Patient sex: M
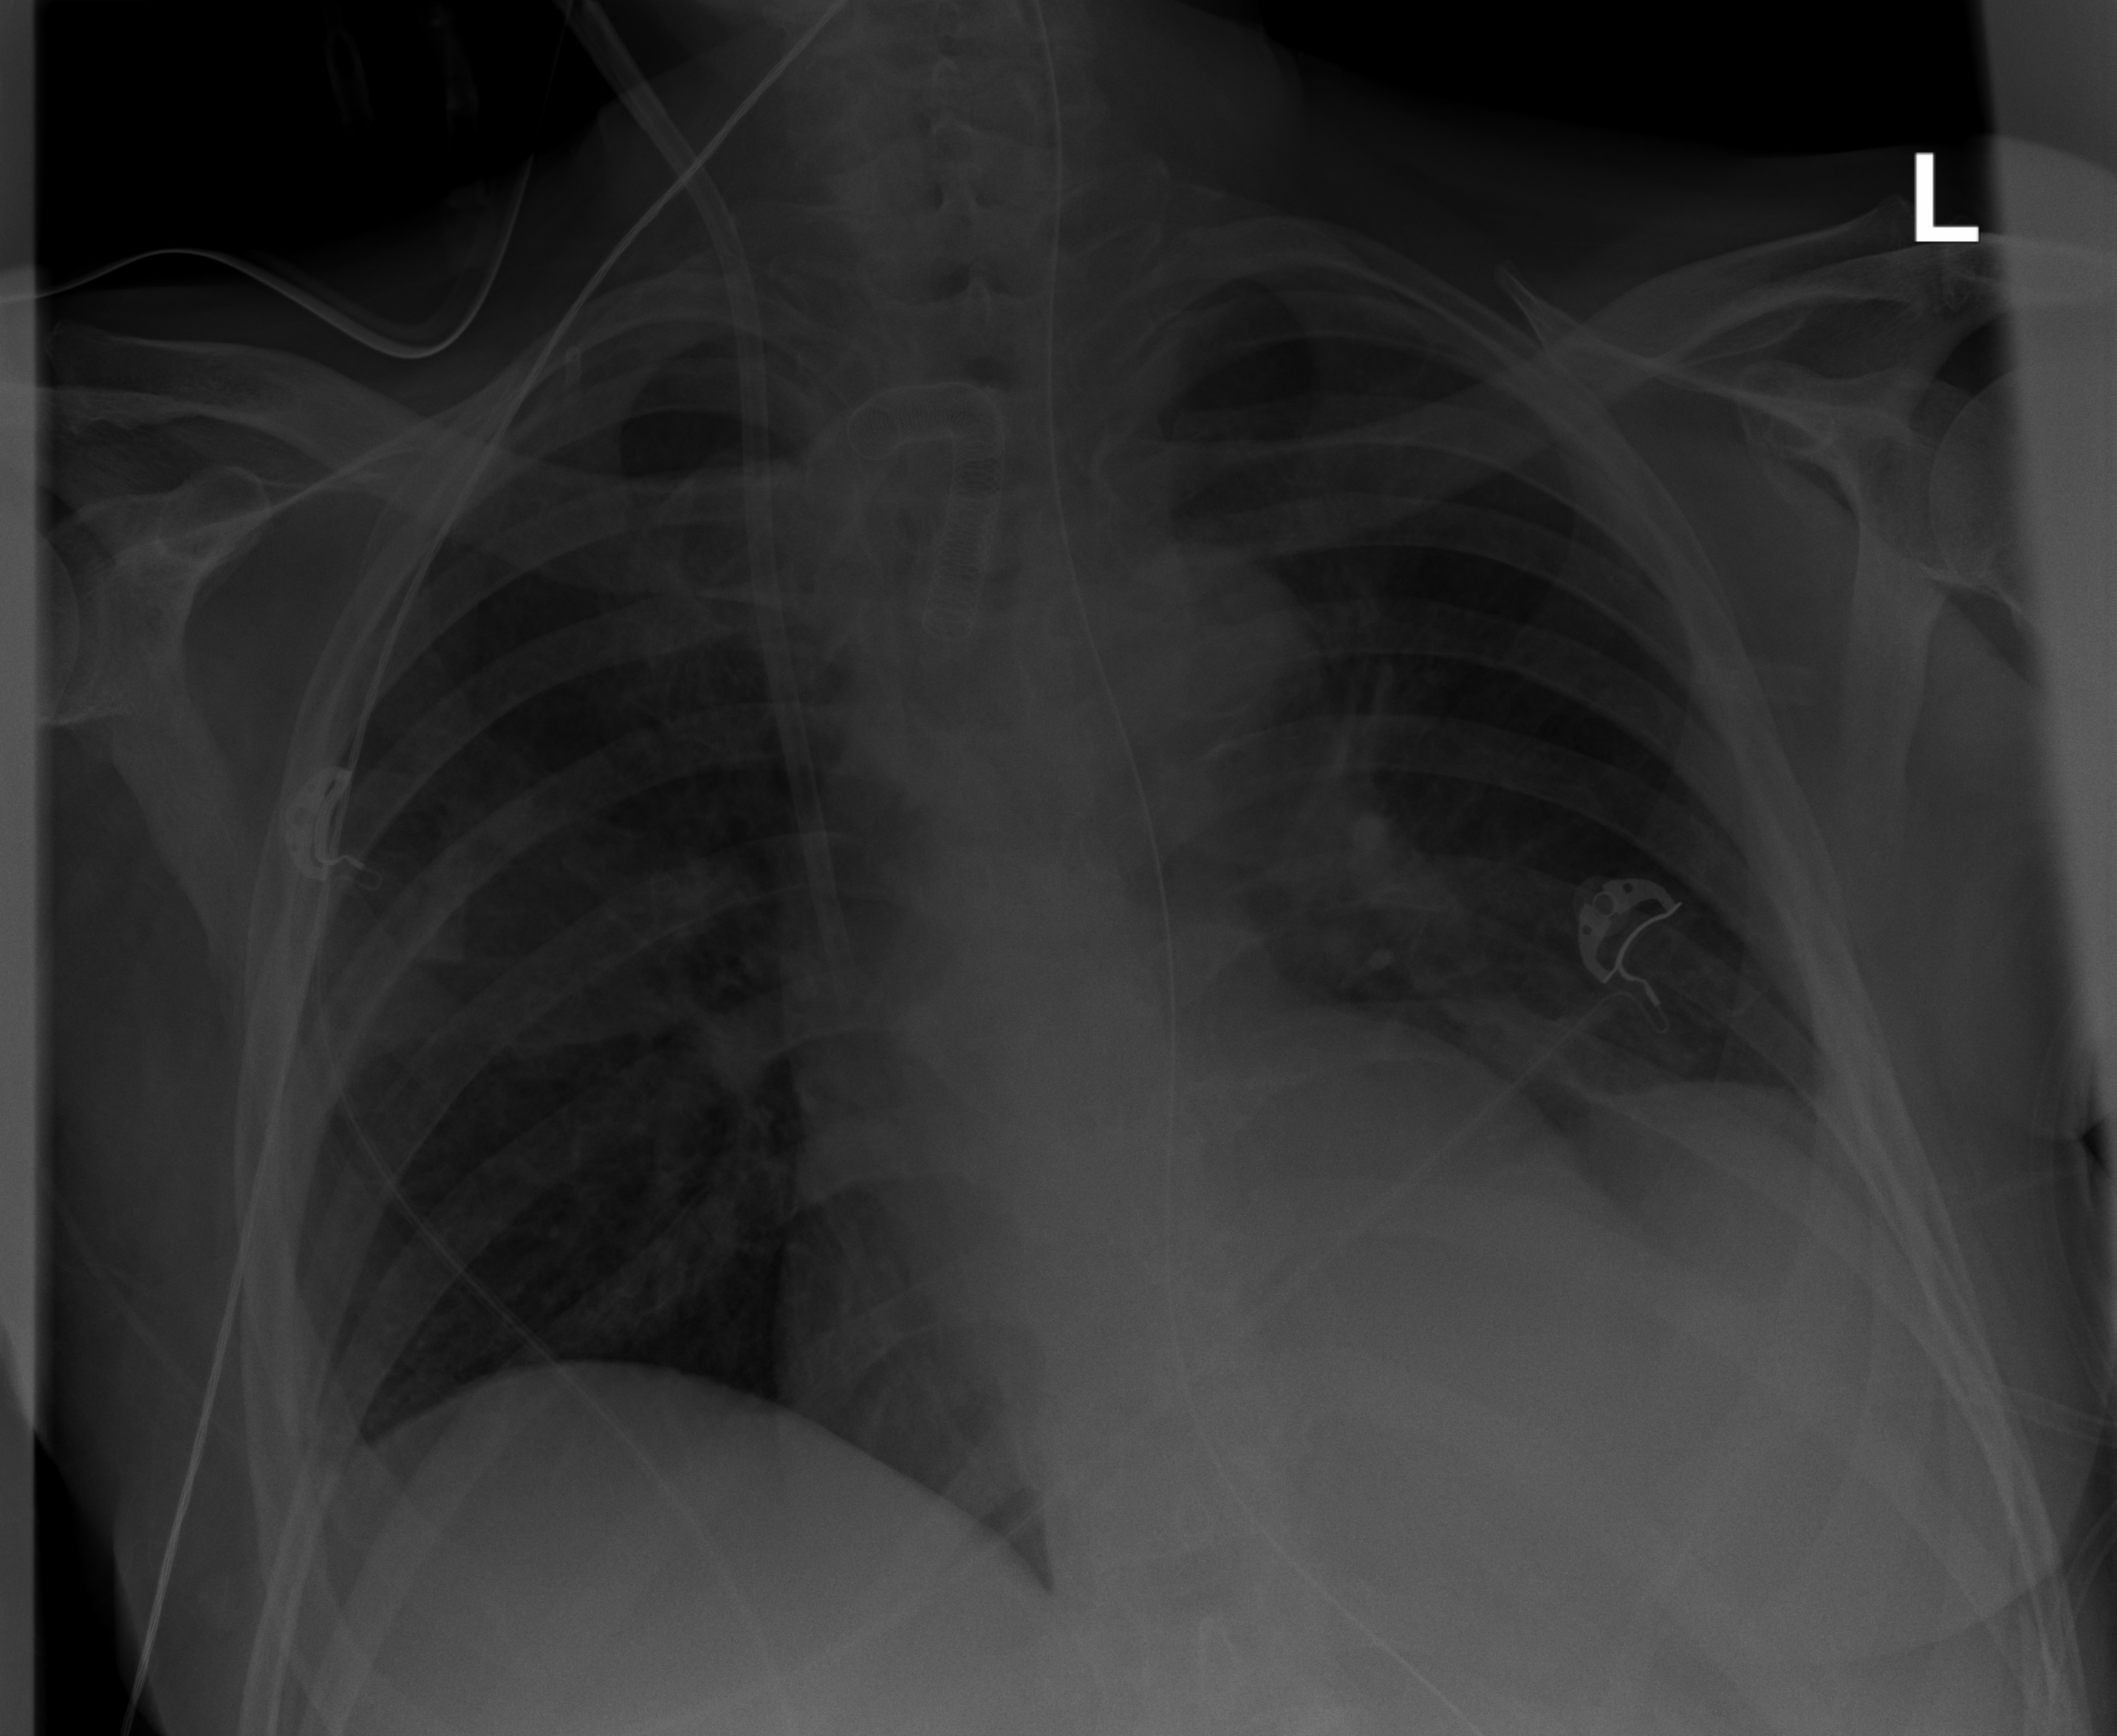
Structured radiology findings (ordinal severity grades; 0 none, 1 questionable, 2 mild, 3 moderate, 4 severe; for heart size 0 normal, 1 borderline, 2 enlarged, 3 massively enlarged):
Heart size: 1
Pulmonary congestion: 2
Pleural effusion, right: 0
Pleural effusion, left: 2
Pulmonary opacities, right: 2
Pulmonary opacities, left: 0
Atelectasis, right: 2
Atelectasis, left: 2